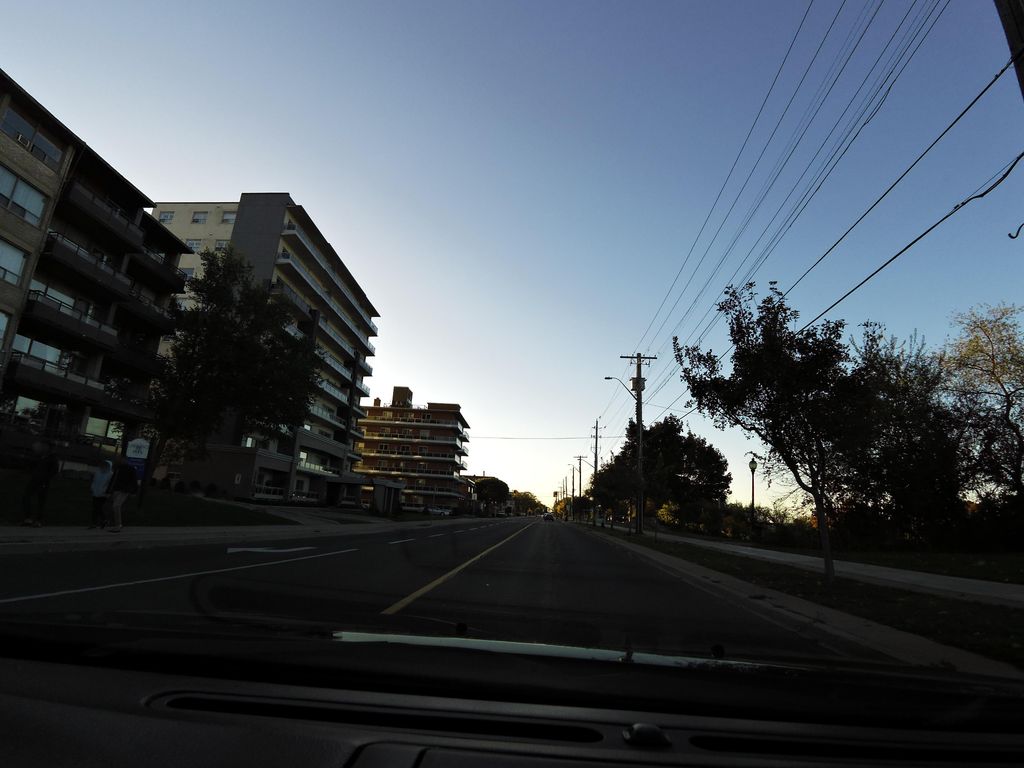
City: hamilton